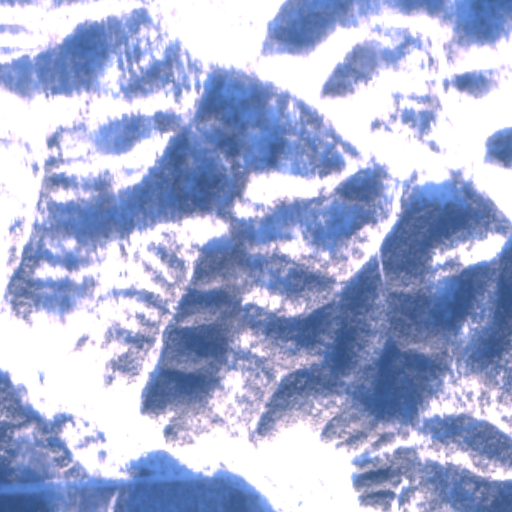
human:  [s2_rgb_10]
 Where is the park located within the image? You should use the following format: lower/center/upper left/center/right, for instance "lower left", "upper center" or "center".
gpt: The park is located in the lower center of the image.
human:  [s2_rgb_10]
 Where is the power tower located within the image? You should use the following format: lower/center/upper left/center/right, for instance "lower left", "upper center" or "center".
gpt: The power tower is located in the lower of the image.
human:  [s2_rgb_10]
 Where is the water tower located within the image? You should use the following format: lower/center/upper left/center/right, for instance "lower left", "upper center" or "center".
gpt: The water tower is located in the lower center of the image.
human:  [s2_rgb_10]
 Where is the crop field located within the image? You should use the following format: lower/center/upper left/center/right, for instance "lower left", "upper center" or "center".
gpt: There is no crop field in the image.